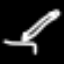
Label: pencil